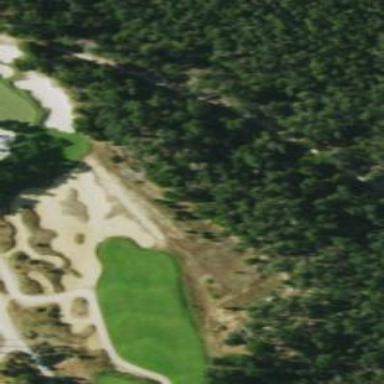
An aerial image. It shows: Sand bunker on golf course.